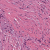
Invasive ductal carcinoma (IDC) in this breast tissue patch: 1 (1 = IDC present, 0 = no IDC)